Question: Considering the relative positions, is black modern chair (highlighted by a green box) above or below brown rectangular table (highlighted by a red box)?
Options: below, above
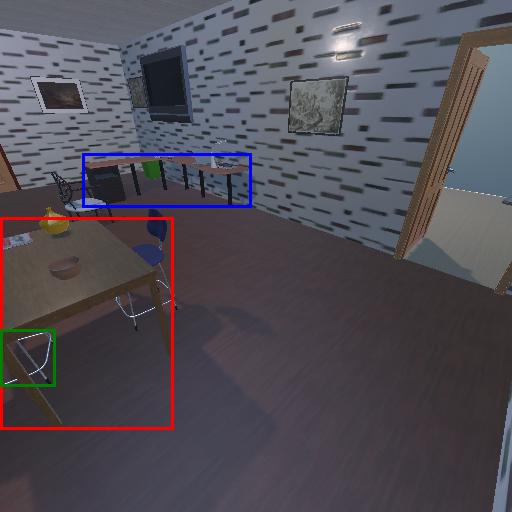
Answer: below